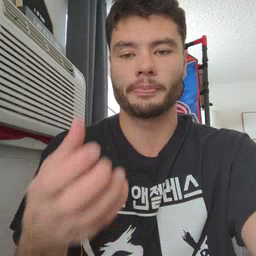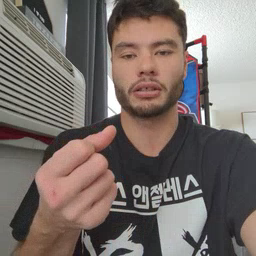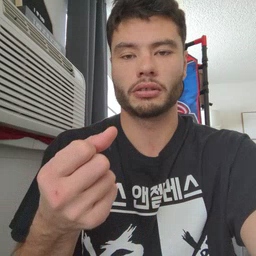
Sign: milk